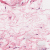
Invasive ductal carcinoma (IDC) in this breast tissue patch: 0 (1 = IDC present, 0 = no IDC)